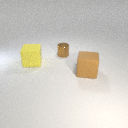
small brown metal cylinder to the right of large yellow rubber cube